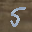
Label: 5